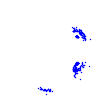
Particle: electron